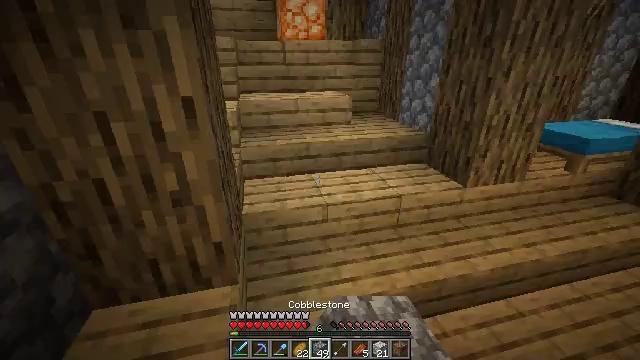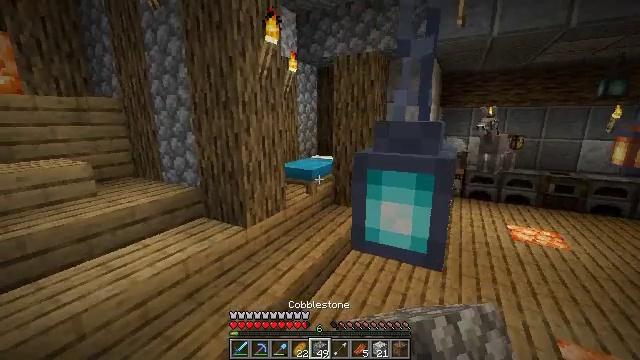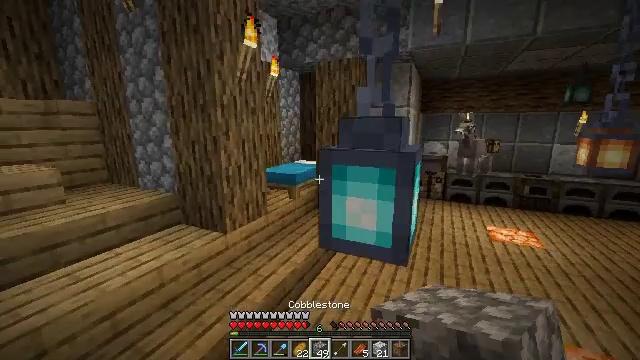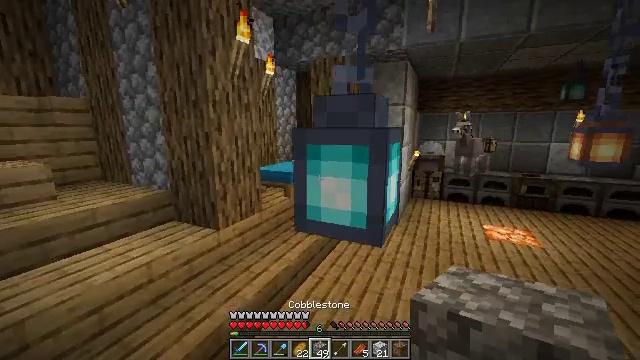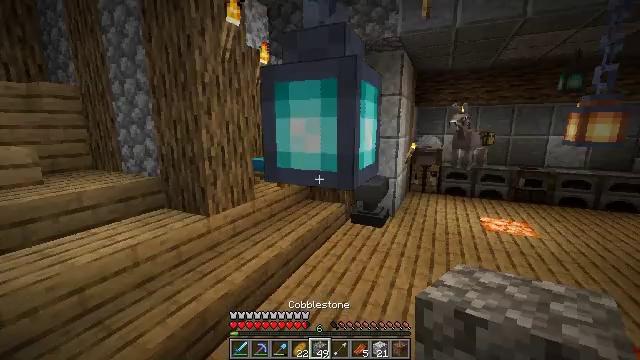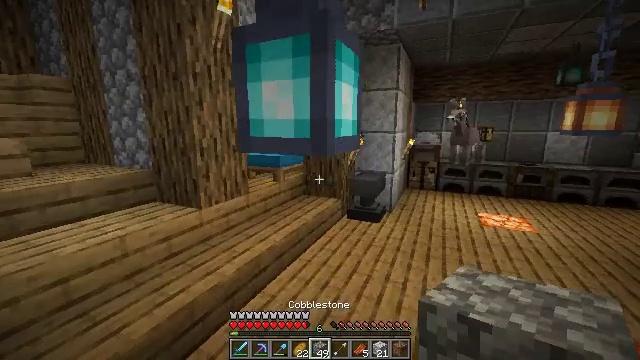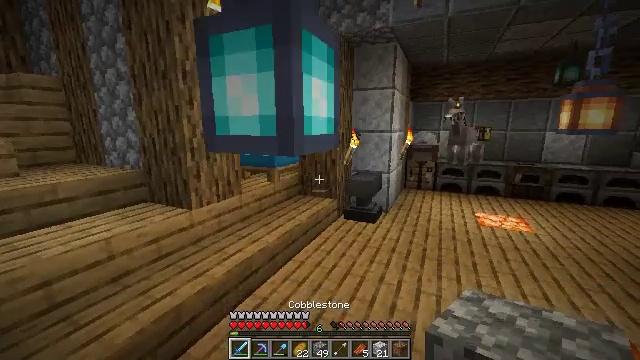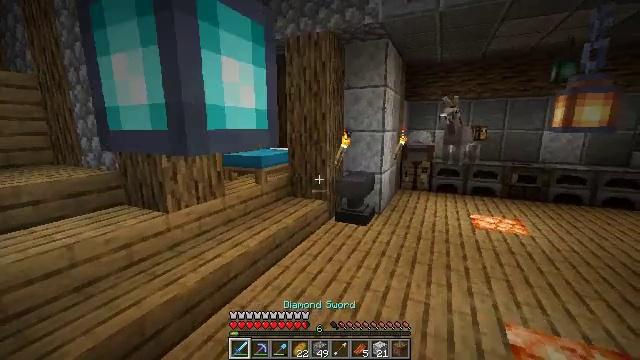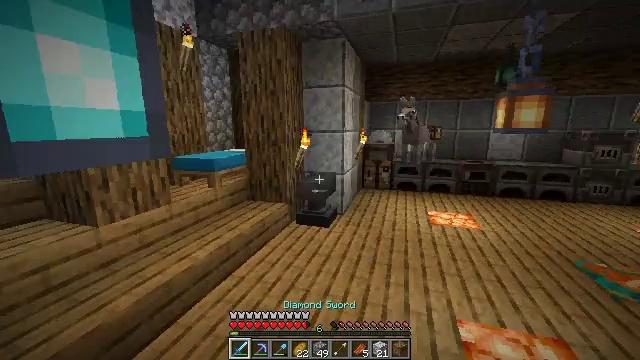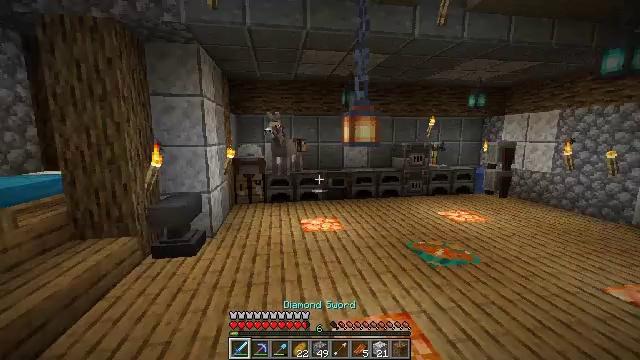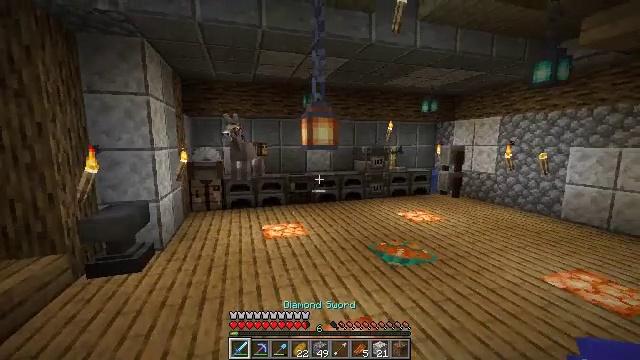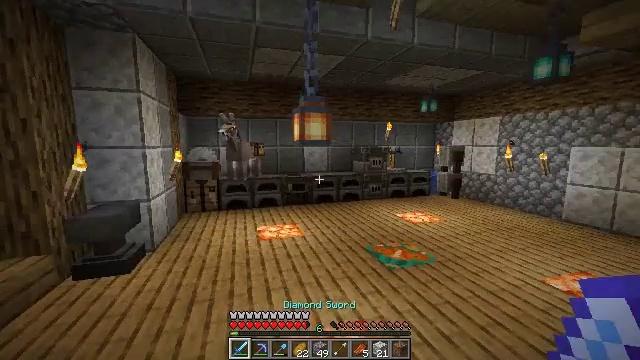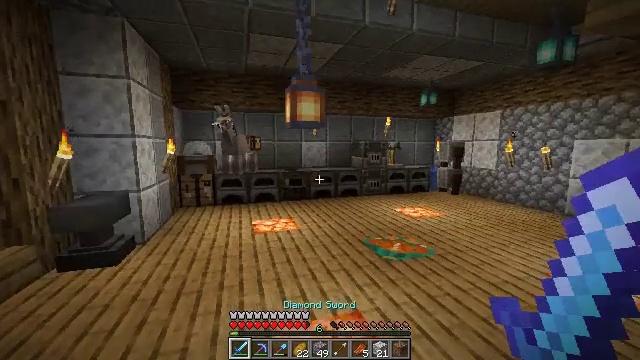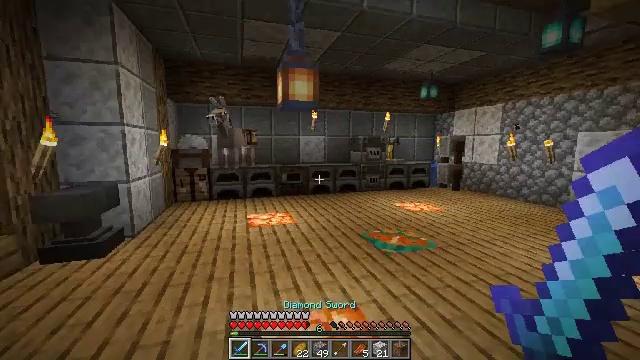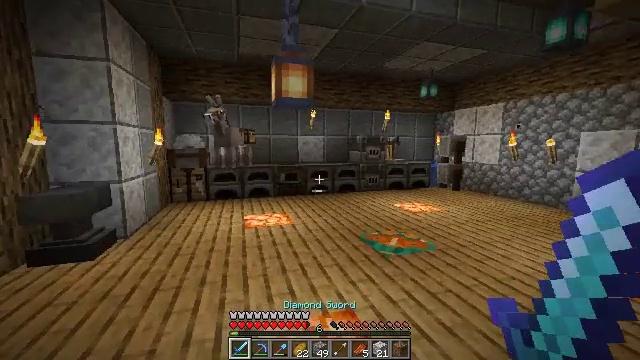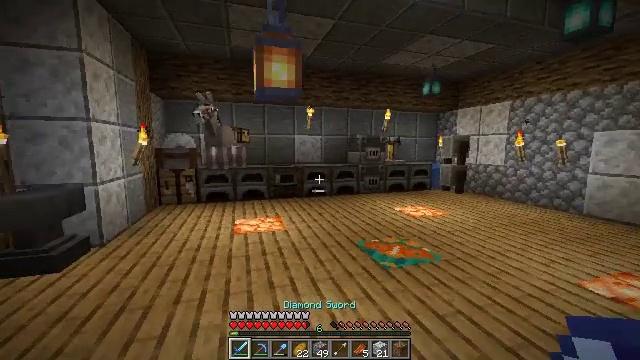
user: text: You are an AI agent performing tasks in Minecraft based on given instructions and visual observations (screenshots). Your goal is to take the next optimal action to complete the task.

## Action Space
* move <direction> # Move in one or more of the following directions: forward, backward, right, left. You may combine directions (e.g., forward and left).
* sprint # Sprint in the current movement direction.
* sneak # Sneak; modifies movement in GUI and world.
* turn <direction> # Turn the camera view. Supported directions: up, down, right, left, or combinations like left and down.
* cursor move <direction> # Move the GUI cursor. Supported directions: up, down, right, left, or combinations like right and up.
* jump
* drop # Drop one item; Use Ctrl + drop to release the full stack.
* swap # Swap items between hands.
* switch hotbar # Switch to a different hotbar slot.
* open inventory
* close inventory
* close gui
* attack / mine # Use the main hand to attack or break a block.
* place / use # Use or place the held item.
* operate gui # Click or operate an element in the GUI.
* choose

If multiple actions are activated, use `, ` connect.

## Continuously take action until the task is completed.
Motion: motion action
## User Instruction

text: Break the vines.
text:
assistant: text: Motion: move right, turn right and up
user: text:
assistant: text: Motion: move right, turn right and up
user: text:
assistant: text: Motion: move forward and move right
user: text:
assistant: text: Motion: move forward and move right
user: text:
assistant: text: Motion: move forward and move right
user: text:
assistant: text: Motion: move forward and move right, switch to hotbar 1
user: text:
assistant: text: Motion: move forward and move right, switch to hotbar 1
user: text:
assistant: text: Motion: move forward and move right, turn right, switch to hotbar 1
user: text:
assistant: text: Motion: move forward and move right, turn right and up
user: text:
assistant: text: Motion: move forward and move right, turn right
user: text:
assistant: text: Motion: move forward
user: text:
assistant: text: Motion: move forward
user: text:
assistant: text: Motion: move forward
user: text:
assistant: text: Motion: move forward
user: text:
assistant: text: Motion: move forward
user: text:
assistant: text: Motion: move forward
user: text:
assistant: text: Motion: move forward
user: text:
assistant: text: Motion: move forward and move left
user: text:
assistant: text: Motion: move forward and move left, turn right and up
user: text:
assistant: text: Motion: move forward and move left, turn left
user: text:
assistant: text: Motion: move forward and move left, turn left
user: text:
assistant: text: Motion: move forward and move left, turn left and down
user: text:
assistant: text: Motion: move forward and move left, turn left
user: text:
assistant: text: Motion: move forward, turn up, open inventory
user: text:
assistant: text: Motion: move forward, cursor move right and up, open inventory
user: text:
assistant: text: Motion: cursor move right and up, open inventory
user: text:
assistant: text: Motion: cursor move right and up
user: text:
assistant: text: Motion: no_op
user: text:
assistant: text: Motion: no_op
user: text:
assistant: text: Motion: no_op